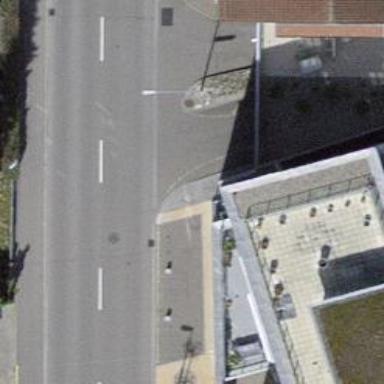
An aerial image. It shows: Parking entrance.